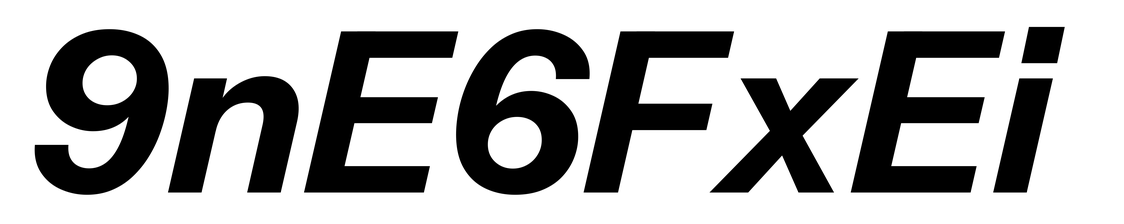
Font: InstrumentSans-Italic_Bold_Italic